Interaction volume radius: 10 \u00c5
Interaction volume height: 25 \u00c5
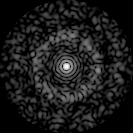
Disorder parameter: 0.8209